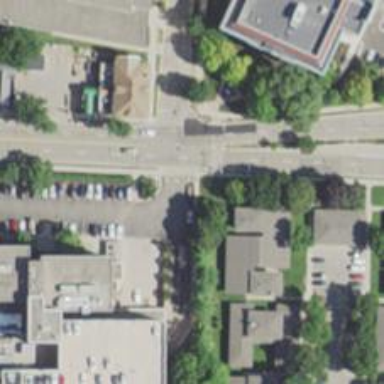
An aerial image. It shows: Secondary road with separate sidewalks.